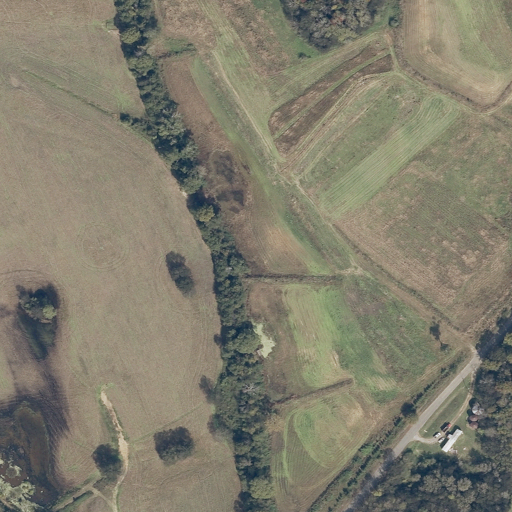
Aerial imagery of valley in Alabama named Hall Hollow containing cultivated crops, pasture, open development, low intensity development, and medium intensity development